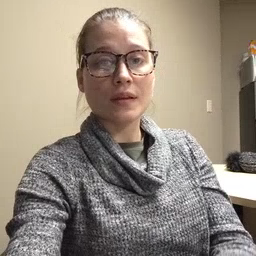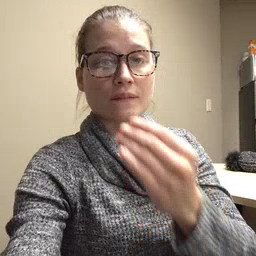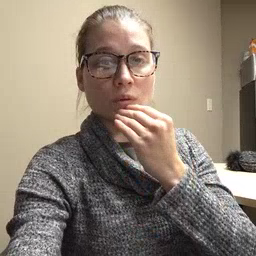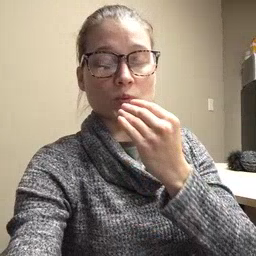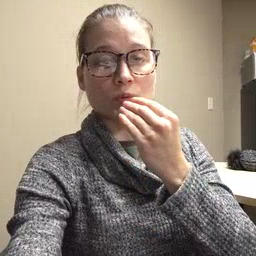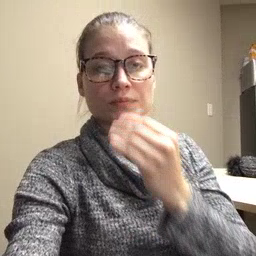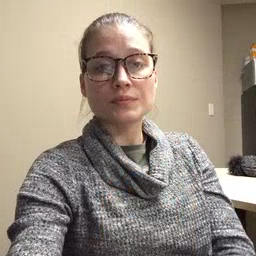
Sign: food